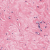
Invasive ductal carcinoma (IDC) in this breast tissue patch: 0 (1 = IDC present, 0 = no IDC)